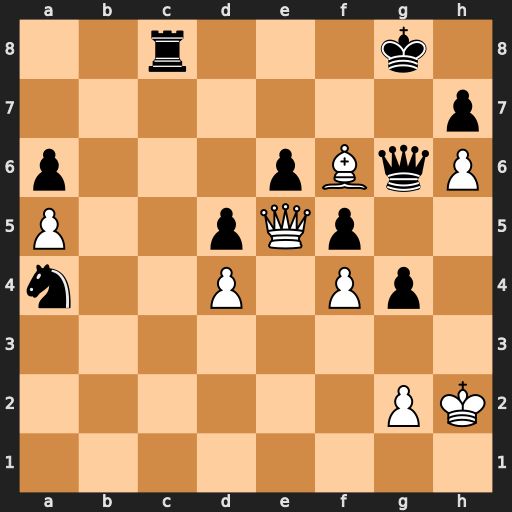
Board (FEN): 2r3k1/7p/p3pBqP/P2pQp2/n2P1Pp1/8/6PK/8
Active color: w
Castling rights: -
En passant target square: -
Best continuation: Qxe6+ Qf7 Qxc8+